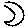
Label: moon